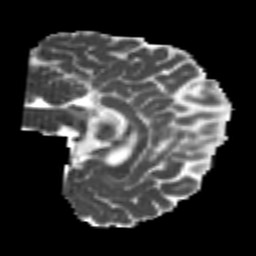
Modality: MD
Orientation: sagittal
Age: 25
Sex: male
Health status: healthy
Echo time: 0.074 s